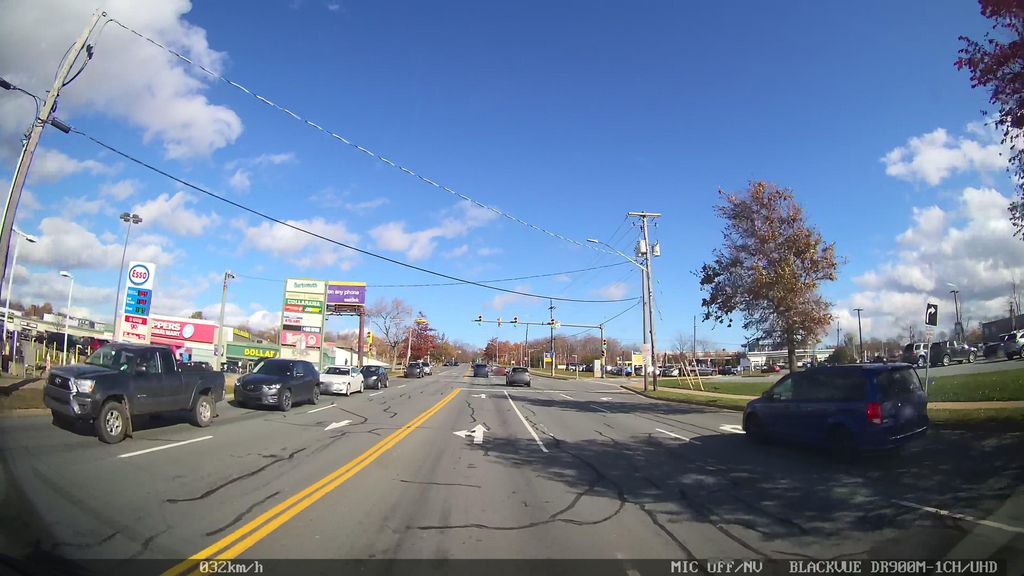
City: halifax